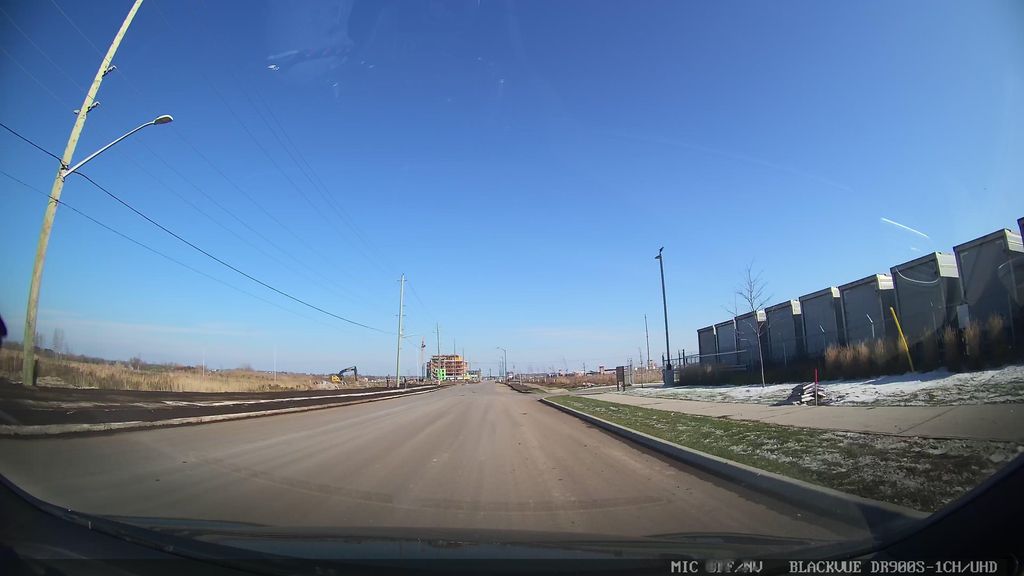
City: ottawa-gatineau